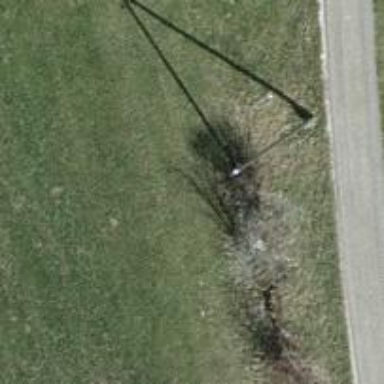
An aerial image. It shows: Power pole.